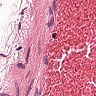
Metastatic tissue present: no